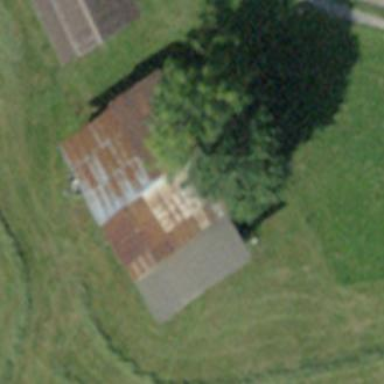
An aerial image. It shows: Rural barn.